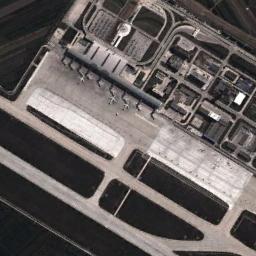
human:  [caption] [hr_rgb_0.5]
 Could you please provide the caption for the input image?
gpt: An airport with some runways on the lawn and some planes parked on the airport .

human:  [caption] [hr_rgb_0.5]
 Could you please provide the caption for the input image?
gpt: This airport has only one runway, And its color is grey .

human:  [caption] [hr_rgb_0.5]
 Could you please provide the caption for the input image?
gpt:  several runways and buildings are scattered in the airport while every plane is on their own position .

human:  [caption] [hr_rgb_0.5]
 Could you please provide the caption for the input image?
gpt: There are several planes on the tarmac with two runways in the airport .

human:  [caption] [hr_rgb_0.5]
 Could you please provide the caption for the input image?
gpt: Many lawns in the airport are separated by roads .